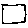
Label: square